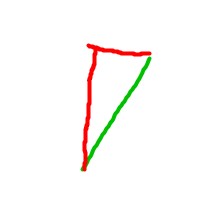
Shape: triangle